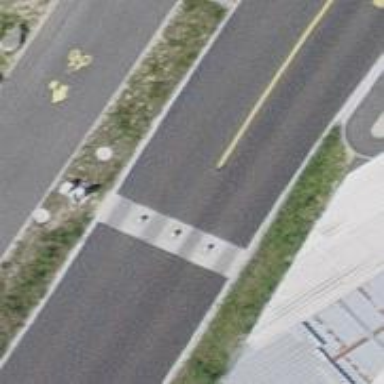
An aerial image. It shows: Rising bollard.